Question: I am using a twitter boostrap fluid layout. When the page loads, it looks fine, but then you notice that you can actually scroll to the right. When you scroll to the right, a small white margin appears on the right of the page.

This codepen shows the issue <URL>
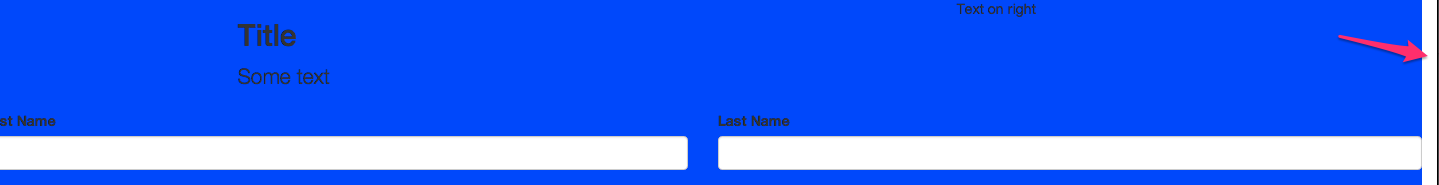
Answer: The first 'row' div is open. Add a '</div>' at the end of this:
'''
<div class="row" style="background-color: blue;">
<div class="col-md-4 col-md-push-8">Text on right</div>
<div class="col-md-6 col-md-pull-4 col-xs-offset-1 col-md-offset-2">
<h2>Title</h2>
<p class="lead">Some text </p>
</div>
<div class="clearfix"></div>
'''
Here
'</div>'
<URL>